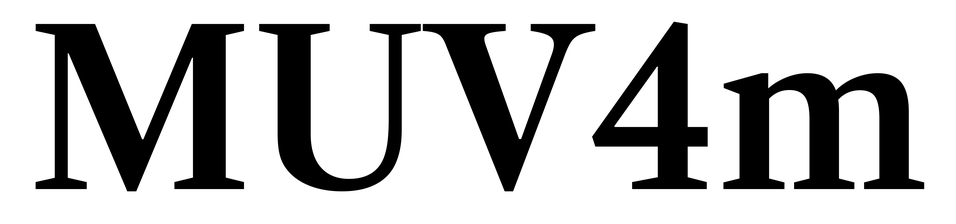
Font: LibreCaslonText_SemiBold